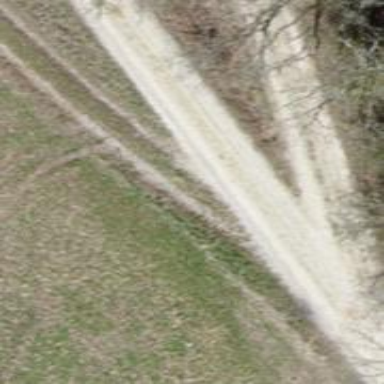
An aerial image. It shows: Grassy path with grade2 track type.